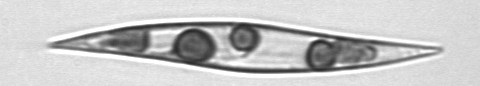
Label: Pleurosigma